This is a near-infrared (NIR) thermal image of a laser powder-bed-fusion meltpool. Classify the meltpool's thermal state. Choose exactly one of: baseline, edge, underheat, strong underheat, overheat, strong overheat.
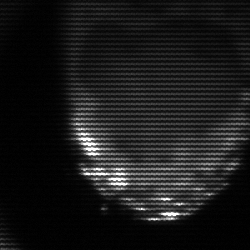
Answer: edge